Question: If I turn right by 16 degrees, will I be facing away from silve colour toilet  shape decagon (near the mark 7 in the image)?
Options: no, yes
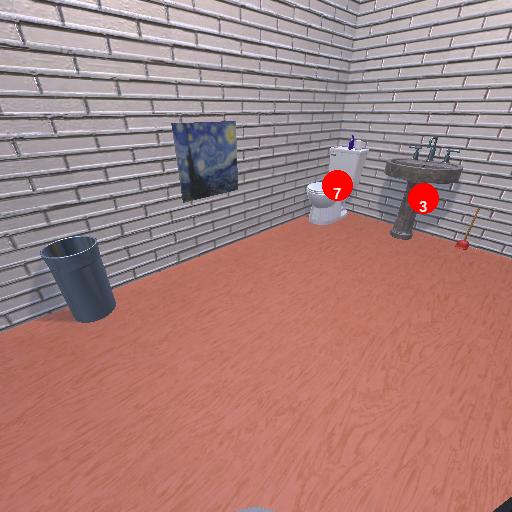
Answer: no